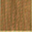
Piece: xx